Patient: sex M, age 26
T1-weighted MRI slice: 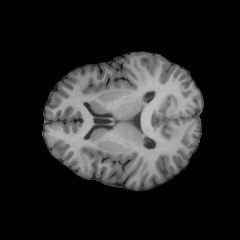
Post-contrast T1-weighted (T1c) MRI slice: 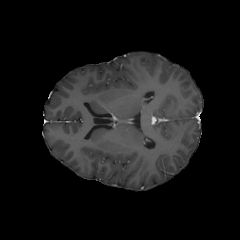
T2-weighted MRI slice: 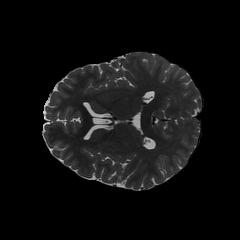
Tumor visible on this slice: no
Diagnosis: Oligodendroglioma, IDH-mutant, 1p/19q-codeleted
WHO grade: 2